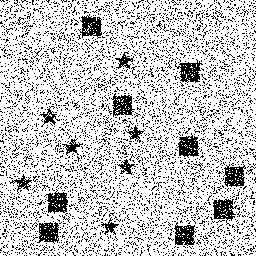
Squares: 9
Triangles: 0
Stars: 7
Total shapes: 16